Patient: sex M, age 81
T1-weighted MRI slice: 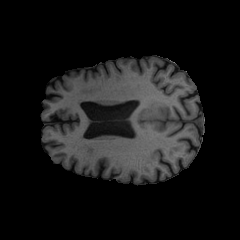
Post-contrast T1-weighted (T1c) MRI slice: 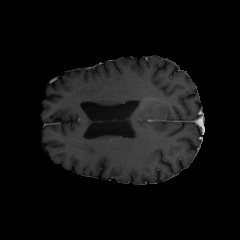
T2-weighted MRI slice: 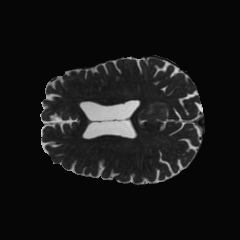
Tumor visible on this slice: yes
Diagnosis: Glioblastoma, IDH-wildtype
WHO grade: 4